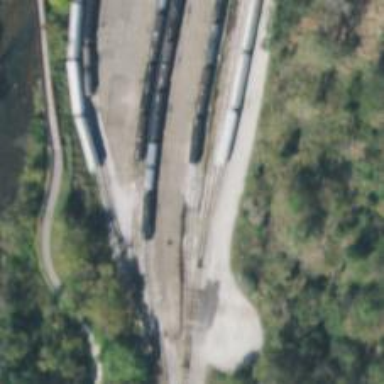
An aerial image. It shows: Railway siding for service.